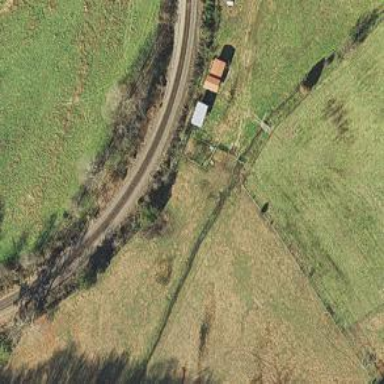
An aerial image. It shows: Railway track.